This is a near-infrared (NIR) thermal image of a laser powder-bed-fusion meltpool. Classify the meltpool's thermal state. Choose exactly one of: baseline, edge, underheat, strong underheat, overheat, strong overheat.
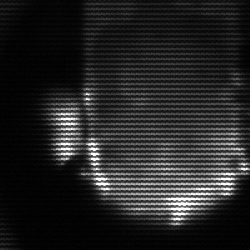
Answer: baseline